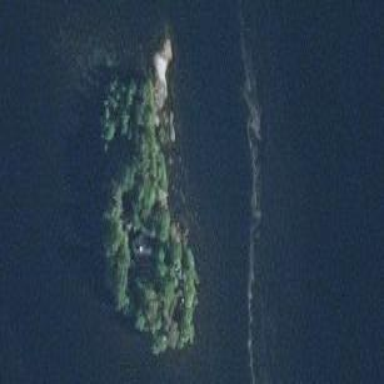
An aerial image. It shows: Islet.